Question: There is a code in "OGRE 3D 1.7 Application Development Cookbook" like this:
'''
m_VideoTexture->m_PixelBuffer->lock(Ogre::HardwareBuffer::HBL_DISCARD);
memcpy(m_VideoTexture->m_PixelBuffer->getCurrentLock().data, lpbi + lpbi->biSize + 25, lpbi->biSizeImage);
m_VideoTexture->m_PixelBuffer->unlock();
'''
Why did the lpbi plus the biSize of lpbi and also plus 25? Because i want to convert the code into the C#, i almost finished, the texture rendered is green not the original color that the video has.
like this:

Here is my c# code:
'''
System.Drawing.Bitmap bitmap = videotexMgr.Stream.GetBitmap(videotex.FrameNum);
MemoryStream ms = new MemoryStream();
bitmap.Save(ms, System.Drawing.Imaging.ImageFormat.Bmp);
byte[] bitmapBuffer = new byte[ms.Length];
ms.Seek(0, SeekOrigin.Begin);
ms.Read(bitmapBuffer, 0, bitmapBuffer.Length);
ms.Close();
videotexMgr.PixelBuffer.Lock(HardwareBuffer.LockOptions.HBL_DISCARD);
Marshal.Copy(bitmapBuffer, 0, videotex.PixelBuffer.CurrentLock.data, bitmapBuffer.Length);
videotexMgr.PixelBuffer.Unlock();
'''
PS: The original video is black and white and the bitmap i get is correct
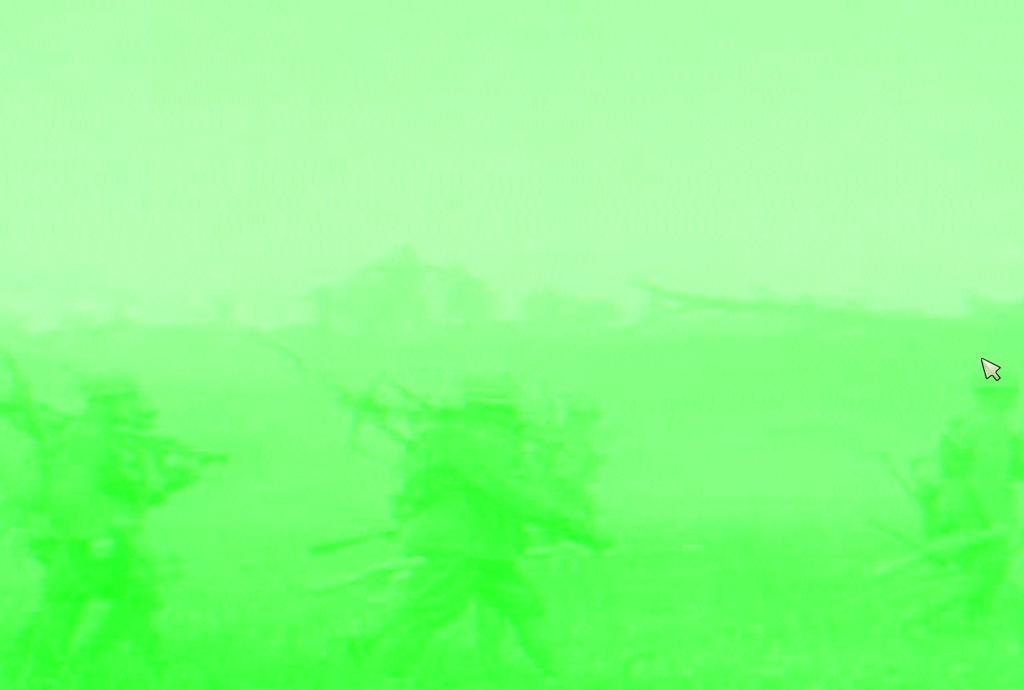
Answer:
The right code:
'''
System.Drawing.Bitmap bitmap = videotex.Stream.GetBitmap(videotex.FrameNum);
bitmap.Save("./Media/materials/textures/xx.png");
Image image = new Image();
image.Load("xx.png", "General");
image.FlipAroundX();
videotexMgr.PixelBuffer.BlitFromMemory(image.GetPixelBox());
image.Dispose();
videotexMgr.FrameNum++;
'''